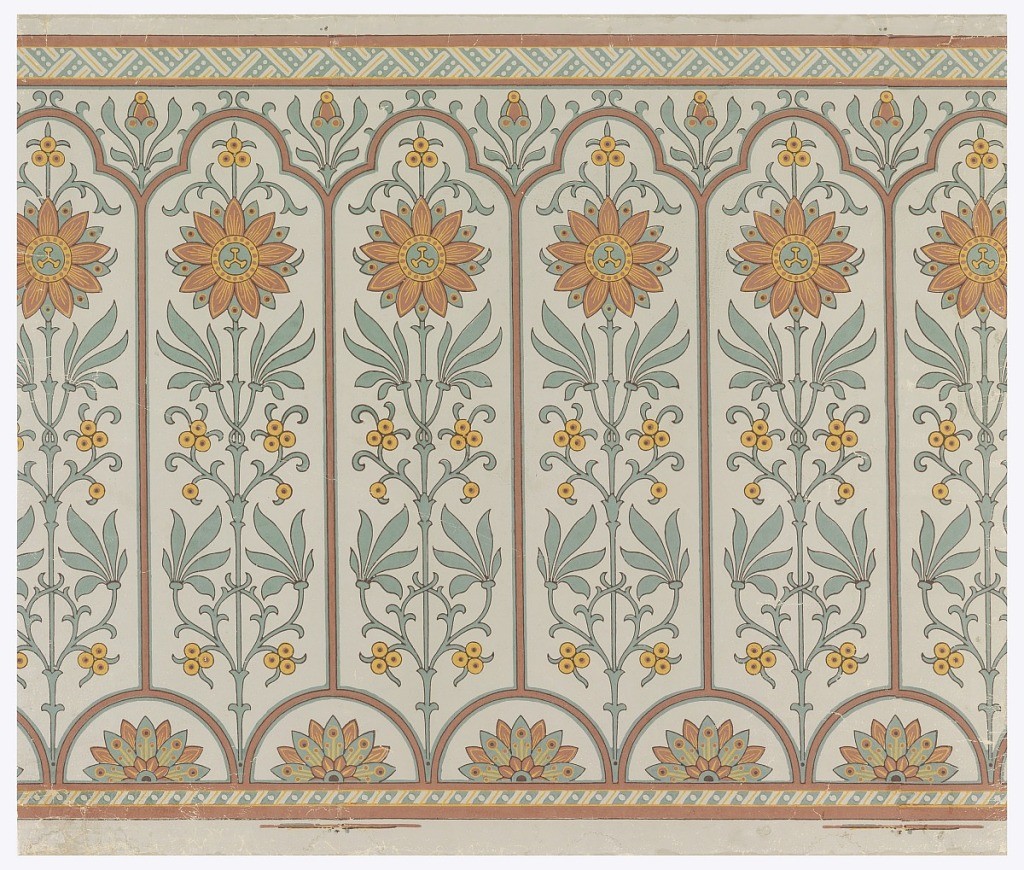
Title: Japanese Passion Flower
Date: ca. 1880
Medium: Block-printed on embossed paper
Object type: Frieze
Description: Narrow bands of geometric ornament across top and bottom. Long narrow panels, trefoil-headed, set with conventionalized axial passion-flower, above small tangent semi-circles enclosing conventional half- water lilies. Paper embossed with pebbled figure.
Blue, tans and red-violet on embossed paper.